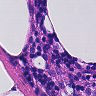
Metastatic tissue present: no